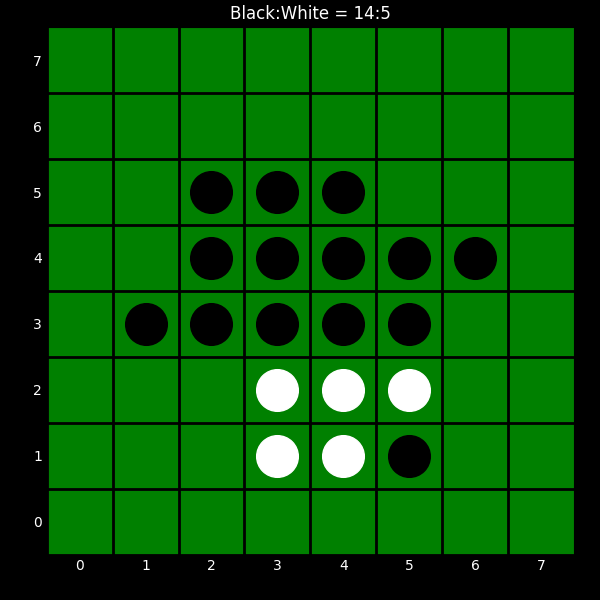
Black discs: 14
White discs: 5